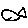
Label: fish